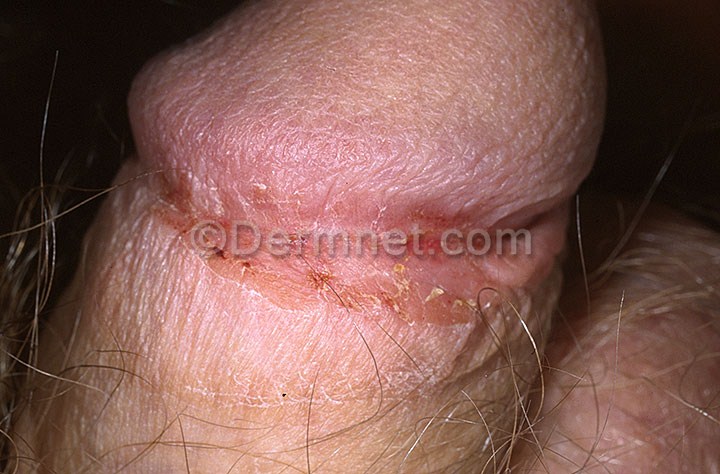
Disease: Tinea Ringworm Candidiasis and other Fungal Infections